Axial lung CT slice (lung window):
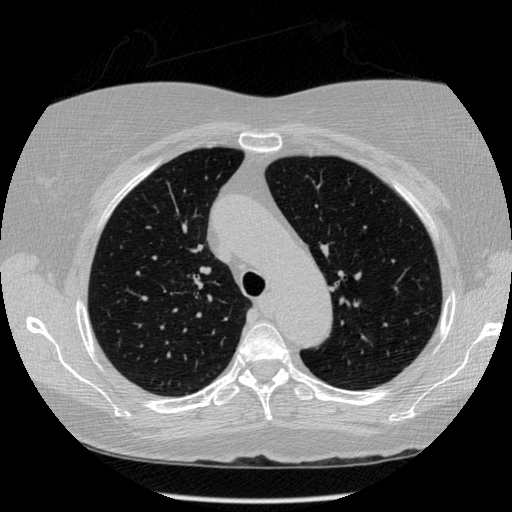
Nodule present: no